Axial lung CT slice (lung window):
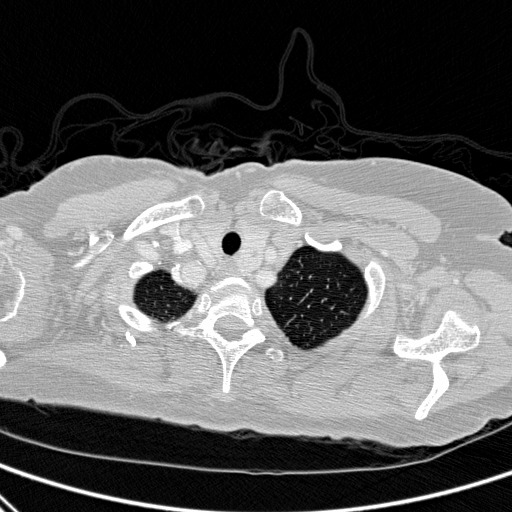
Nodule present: no